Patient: sex M, age 94
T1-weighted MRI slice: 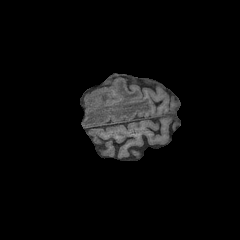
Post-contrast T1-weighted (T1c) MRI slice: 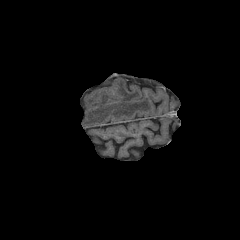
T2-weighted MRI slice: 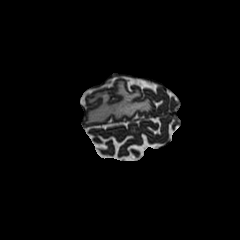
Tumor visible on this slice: yes
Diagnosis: Glioblastoma, IDH-wildtype
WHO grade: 4